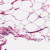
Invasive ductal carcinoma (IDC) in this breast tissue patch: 0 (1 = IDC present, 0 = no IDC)